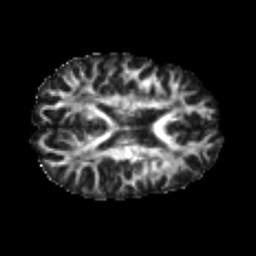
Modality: FA
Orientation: axial
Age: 24
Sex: male
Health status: healthy
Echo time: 0.074 s